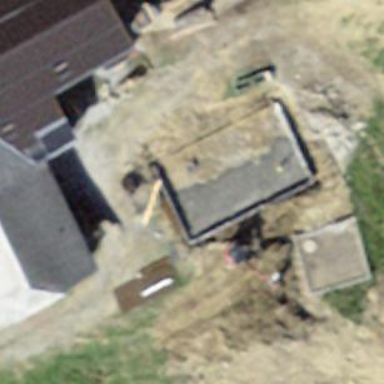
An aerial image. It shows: Farm auxiliary building.